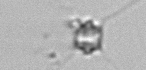
Label: Chaetoceros_didymus